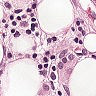
Metastatic tissue present: yes